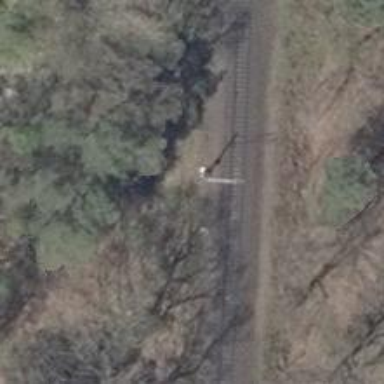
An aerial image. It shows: Rail on embankment with electrified contact lines.